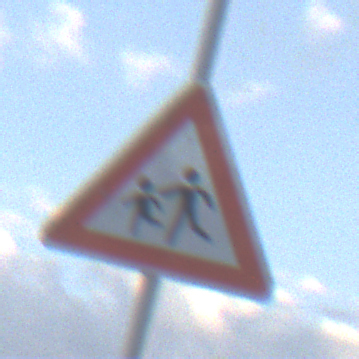
Verkehrszeichen: KinderRechts
Umgebung: Outdoor, Nature
Tageszeit: SunriseSunset
Wetter: PartlyCloudy
Licht: Natural
Jahreszeit: NotSpecified
Kontrast: LowContrast